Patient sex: M
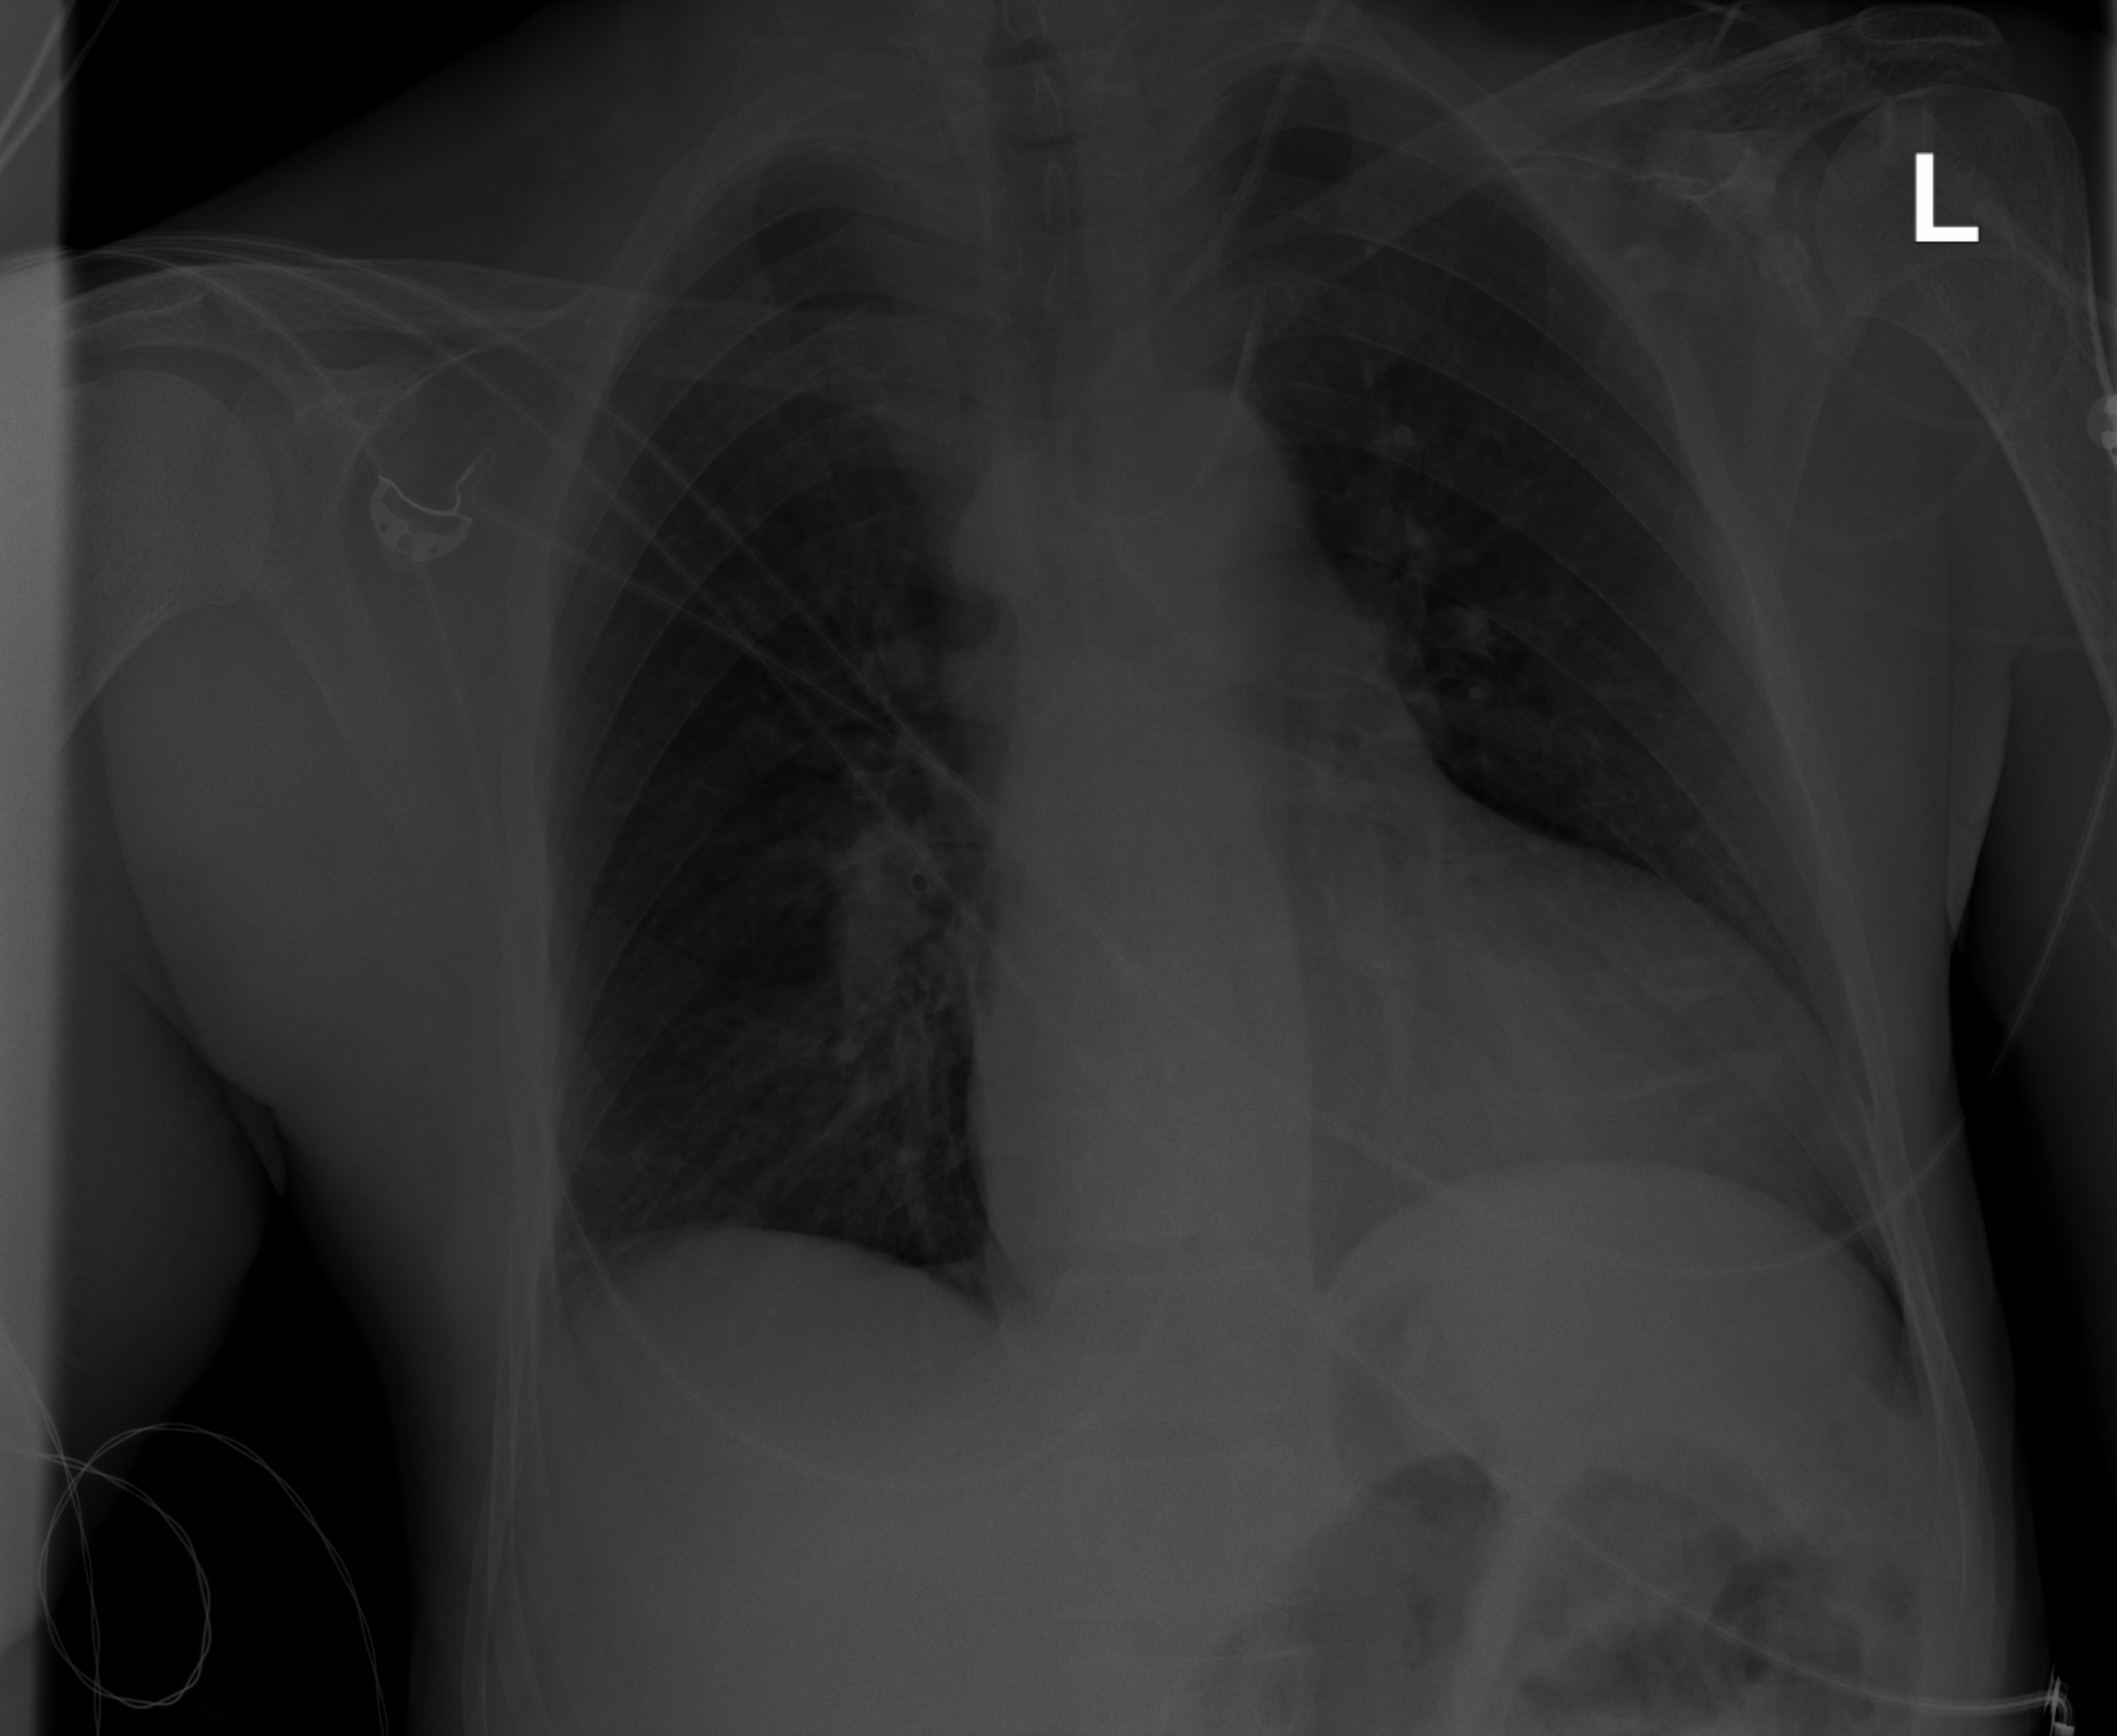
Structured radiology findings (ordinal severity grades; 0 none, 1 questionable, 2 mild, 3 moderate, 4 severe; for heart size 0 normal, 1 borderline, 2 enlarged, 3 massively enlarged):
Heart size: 1
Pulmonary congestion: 0
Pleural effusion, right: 2
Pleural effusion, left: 0
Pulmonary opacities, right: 0
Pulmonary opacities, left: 0
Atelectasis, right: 0
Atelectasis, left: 0